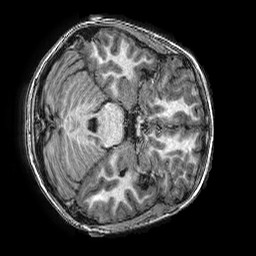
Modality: T1w
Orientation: axial
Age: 10
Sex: male
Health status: ill
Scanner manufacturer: ge
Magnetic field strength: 3 T
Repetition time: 0.0077 s
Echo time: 0.003436 s